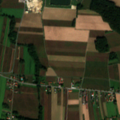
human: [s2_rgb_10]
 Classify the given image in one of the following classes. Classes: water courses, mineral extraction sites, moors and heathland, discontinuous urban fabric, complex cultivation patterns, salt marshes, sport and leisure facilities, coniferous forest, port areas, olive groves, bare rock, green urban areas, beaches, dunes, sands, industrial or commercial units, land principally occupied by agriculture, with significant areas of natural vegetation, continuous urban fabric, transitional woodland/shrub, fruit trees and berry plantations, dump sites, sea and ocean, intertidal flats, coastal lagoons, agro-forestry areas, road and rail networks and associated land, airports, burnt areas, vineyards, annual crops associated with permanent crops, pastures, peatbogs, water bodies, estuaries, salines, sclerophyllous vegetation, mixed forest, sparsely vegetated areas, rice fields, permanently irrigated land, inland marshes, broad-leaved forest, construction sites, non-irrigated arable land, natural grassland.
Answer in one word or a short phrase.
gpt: discontinuous urban fabric, non-irrigated arable land, land principally occupied by agriculture, with significant areas of natural vegetation, broad-leaved forest